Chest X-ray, AP view. Patient: 45 years old, sex M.
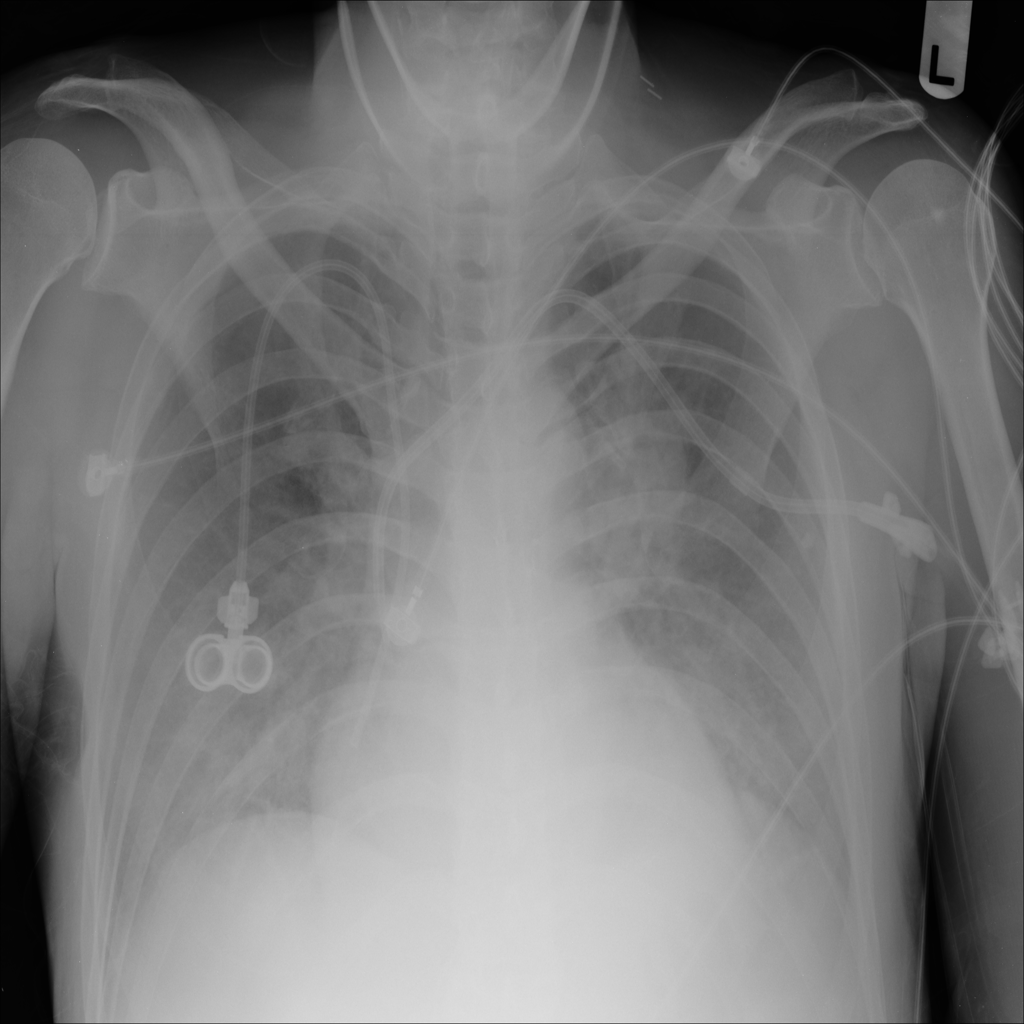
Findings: Infiltration